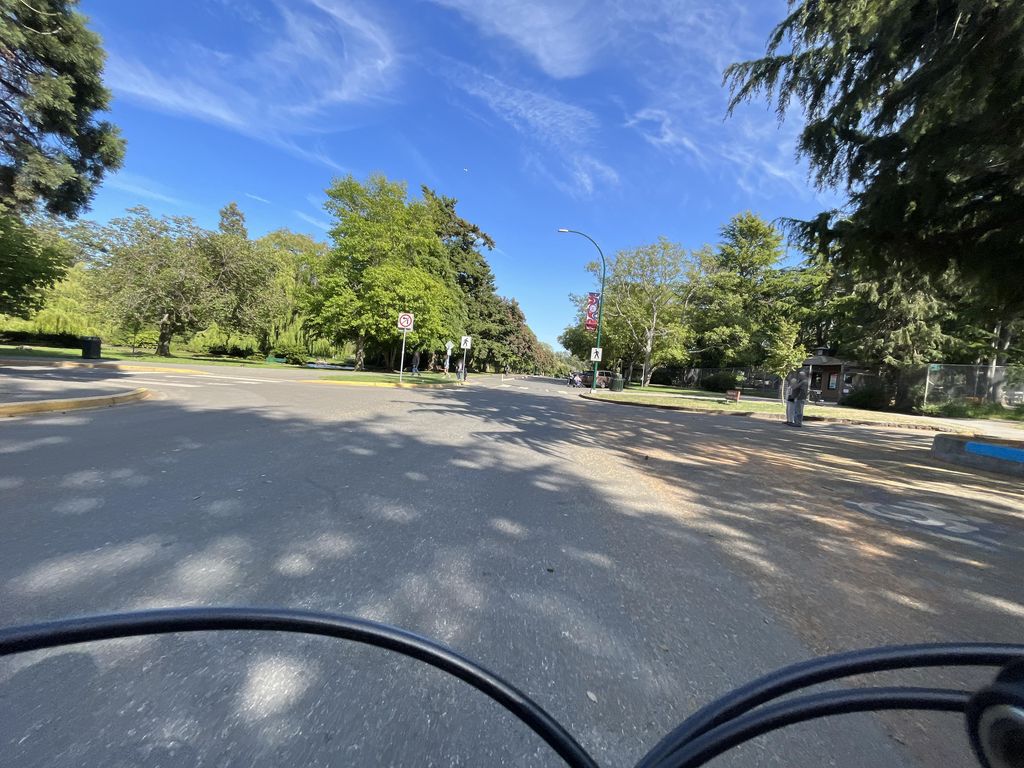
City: victoria